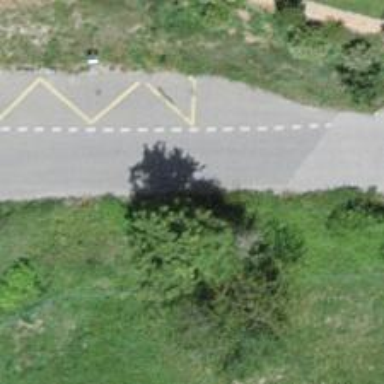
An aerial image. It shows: Bus stop with platform for public transport.